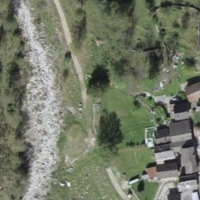
EUNIS habitat code: 24
Species observed at this site:
Tanacetum vulgare